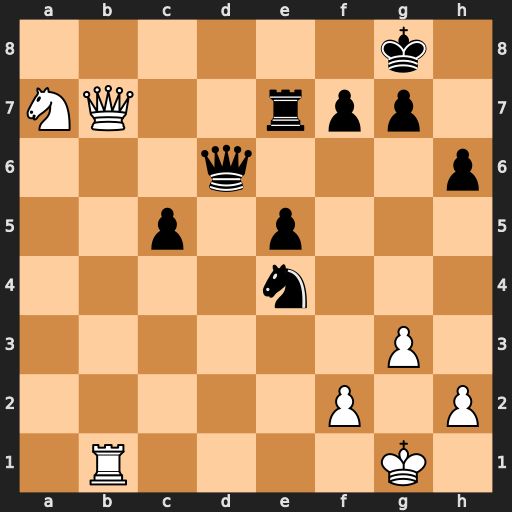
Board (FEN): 6k1/NQ2rpp1/3q3p/2p1p3/4n3/6P1/5P1P/1R4K1
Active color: w
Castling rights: -
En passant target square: -
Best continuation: Qa8+ Kh7 Qxe4+ Qg6 Qxg6+